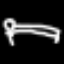
Label: bed